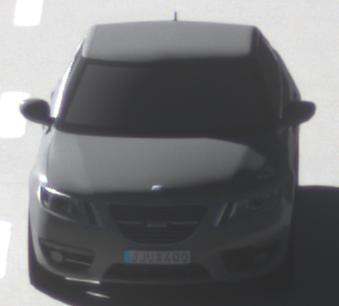
Make: Saab
Model: 5-Sep
Detailed model: 9-5 1.6T
Model produced from: 2010/06
Model produced until: 2011/12
Doors: 4
Color: gray
Road condition: dry road
Daytime: morning or afternoon
Contrast: high contrast